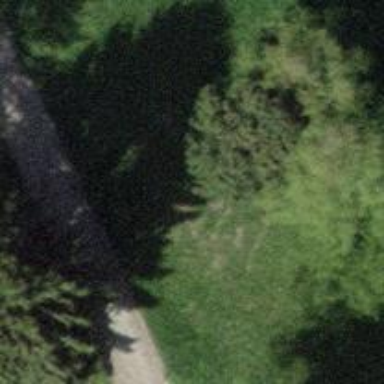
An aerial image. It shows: Evergreen tree with needle-leaved leaves.